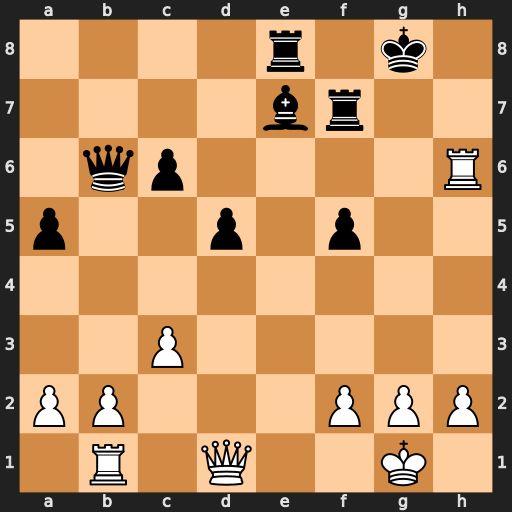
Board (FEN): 4r1k1/4br2/1qp4R/p2p1p2/8/2P5/PP3PPP/1R1Q2K1
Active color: w
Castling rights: -
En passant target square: -
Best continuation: Qh5 Bf6 Rxf6 Rxf6 Qxe8+